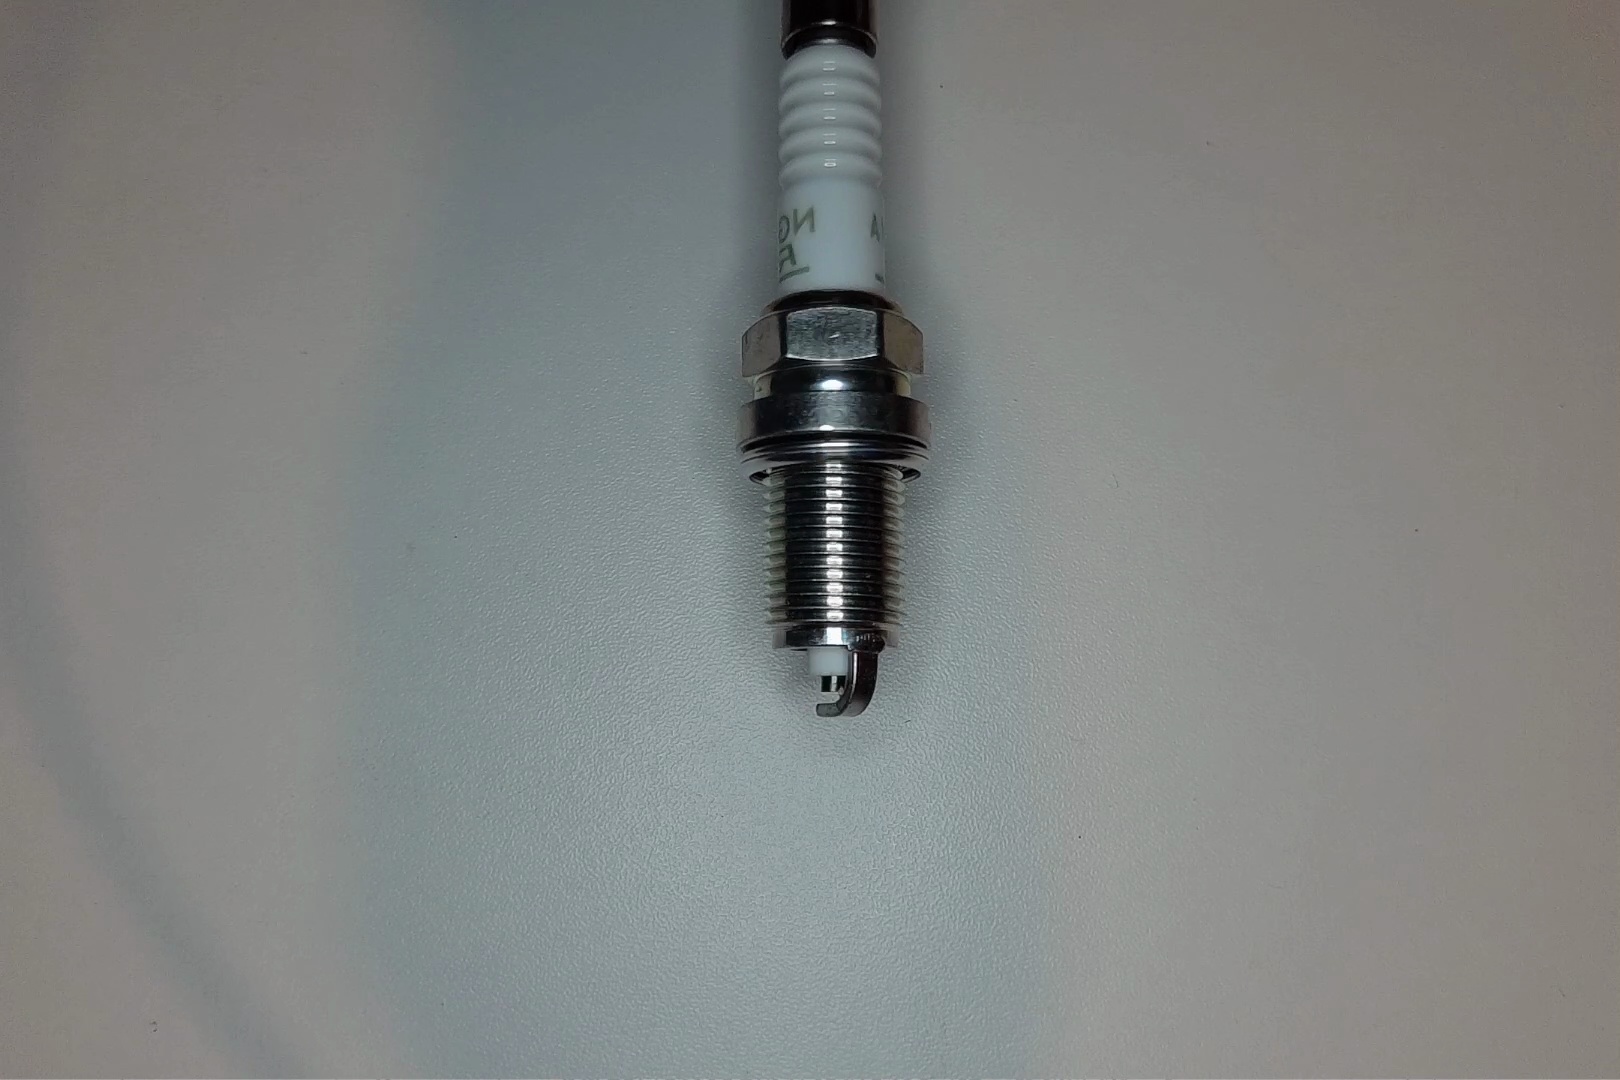
Label: normal